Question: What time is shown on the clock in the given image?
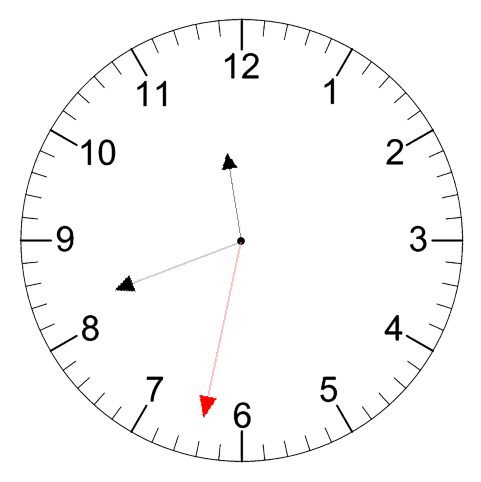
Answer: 11:41:32